Question: Clicking a ui-sref links wont refresh named views' controller.
## Question
How can I refresh the 'WeeklyCtrl' When clicking on a 'ui-sref="root.store.page.ad({ adSlug: promo.code })"' from 'SidePanelCtrl'
'''
$stateProvider
.state('root', {
url: '/',
abstract: true,
views: {
'': {
templateUrl: 'views/main.html',
controller: 'MainCtrl'
}
}
})
.state('root.store', {
url: ':storeSlug',
views: {
'sidepanel': {
templateUrl: 'views/partials/side-panel.html',
controller: 'SidePanelCtrl'
},
'weekly': {
templateUrl: 'views/partials/weekly.html',
controller: 'WeeklyCtrl'
},
}
})
.state('root.store.page', {
url: '/page',
})
.state('root.store.page.ad', {
url: '/:adSlug',
})
'''
'''
<div ui-view=""></div>
'''
'''
<div ui-view="weekly"></div>
<div ui-view="sidepanel"></div>
'''
'''
<a ng-repeat="promo in promos" ui-sref="root.store.page.ad({ adSlug: promo.code })" >
<h3>...</h3>
</a>
'''
When 'WeeklyCtrl' init it triggers an api call to will trigger.
'''
Pages.details.getPages($scope).success(function(data){
console.log(data);
});
'''
In the end I want this to trigger again when I switch between promos
On click of a link:
API responds 3 times. controller reinits multiple times

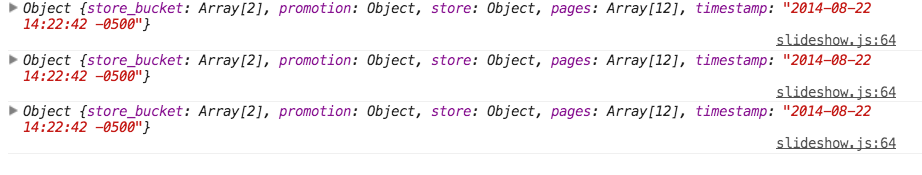
Answer: I guess it's default behaviour. If you want to actually refresh the controller too, add this function to your controller:
'''
$scope.boom = function(promoCode){
$state.transitionTo("root.store.page.ad",
{ adSlug: promoCode }, { notify: true });
};
'''
and in your view:
'''
<a ng-repeat="promo in promos"
ng-click="boom(promo.code);$event.preventDefault();" >
<h3>...</h3>
</a>
'''
If you don't like this, feel free to download the source code of ui-sref and create new directive based on that, called
> That's how ui-router is designed.The controller is only loaded when it isn't in the same state.
ui-router will not rerun a controller, and not reevaluate a view
template. .
<URL>